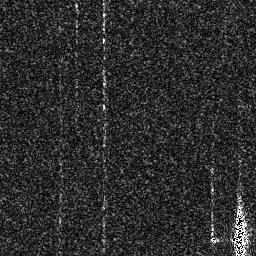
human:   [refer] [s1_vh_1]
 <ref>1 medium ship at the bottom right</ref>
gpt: <box>[[88, 79, 97, 99, 0]]</box>